Question: I have created a simple app that integrates zxing scanner. When the app runs on any tablet, the scanner view is displayed properly. However, when I run the same code on Glass, the background for the scanner view is displayed with different color bars:

I am wondering if I missed something. Regards.
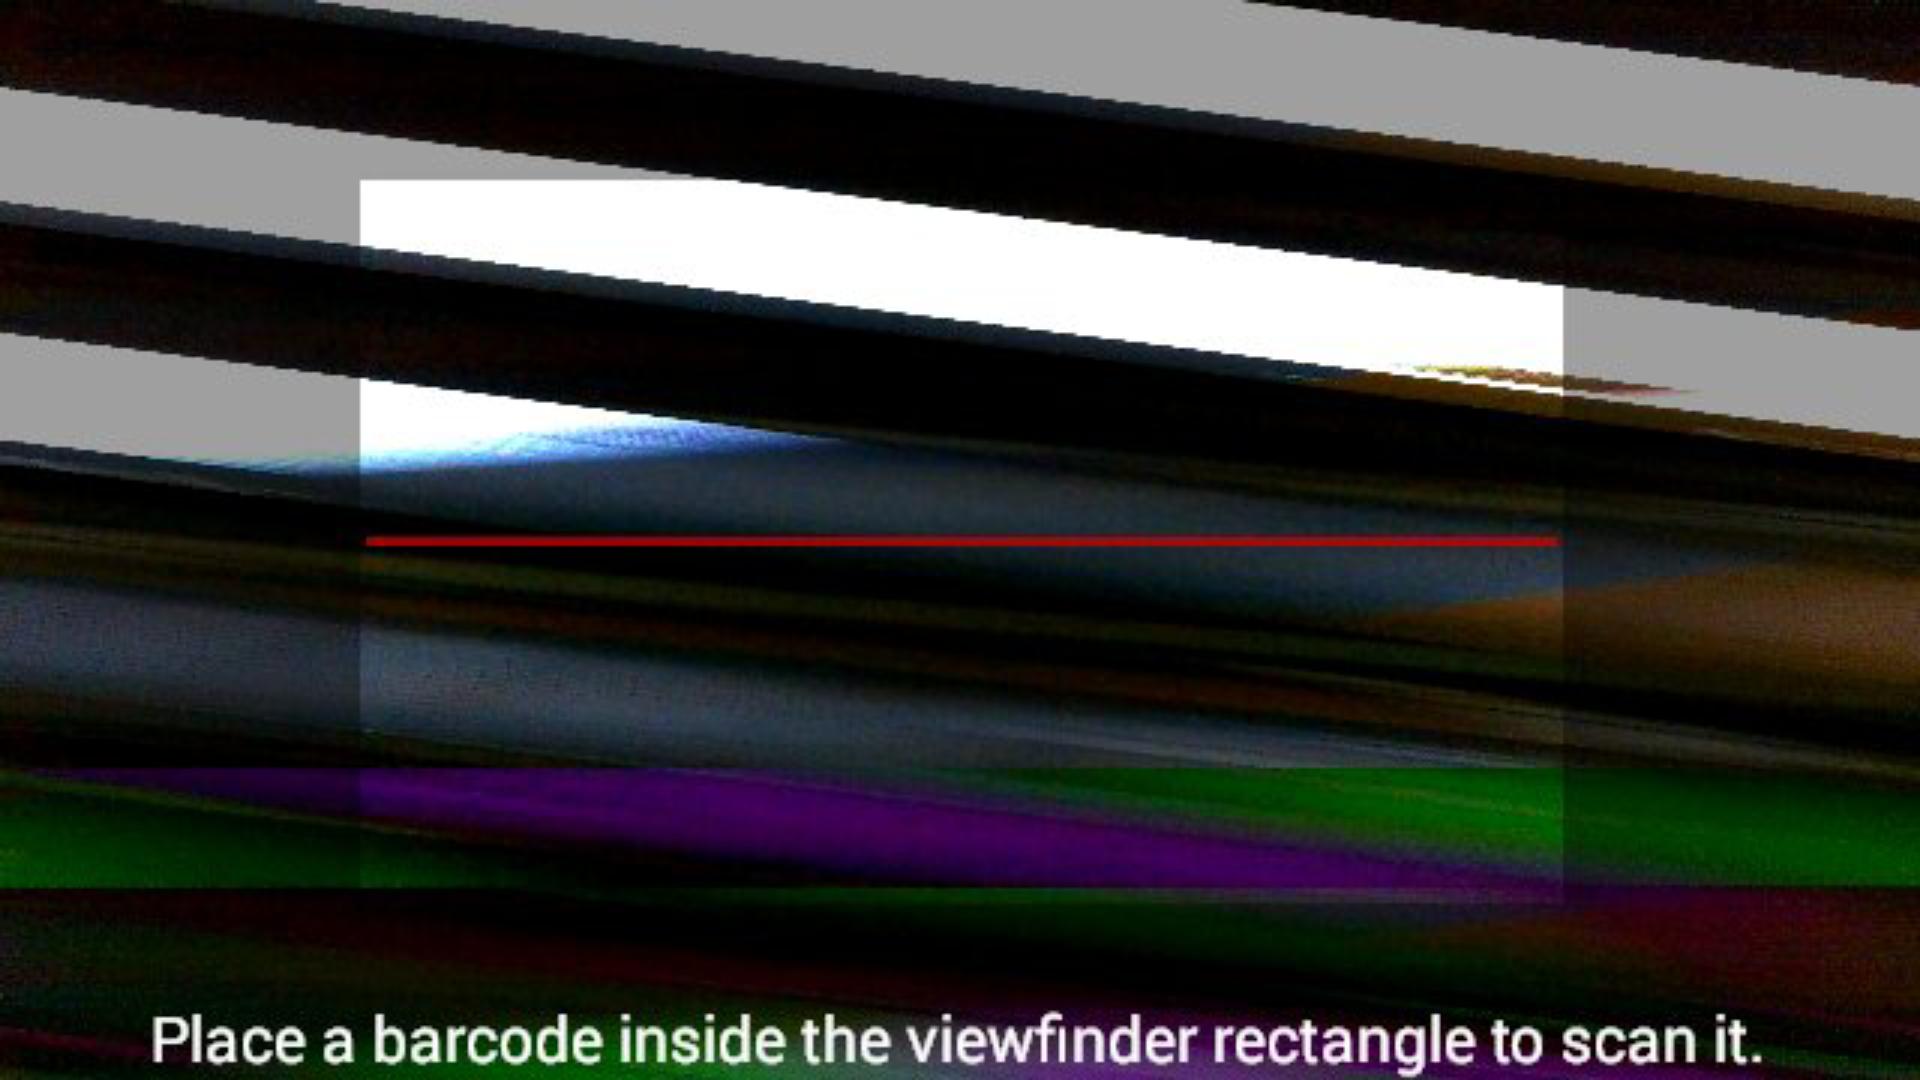
Answer: Sean was almost right. However, the problem was not the size but the fps. I got the workaround from another post <URL>.
The trick is to add the following line in CameraConfigurationManager.java just before the call to camera.setParameters(parameters):
'''
parameters.setPreviewFpsRange(30000, 30000);
'''
This makes it work on both tablet and Glass.